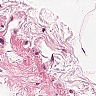
Metastatic tissue present: no